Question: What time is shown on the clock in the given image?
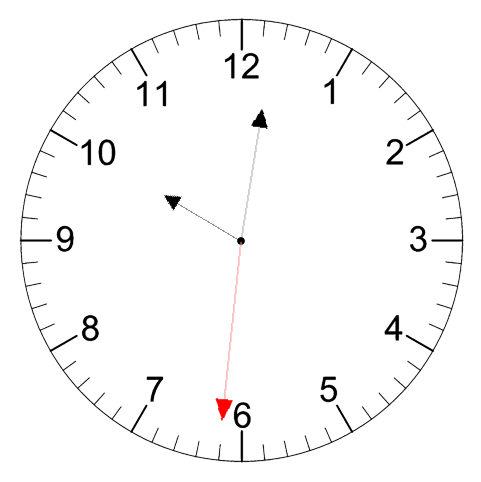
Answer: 10:01:31